Question: I have one drag and drop tree:

The first image is a dragging node image. I dragged the 'furniture' parent node inside the 'storage' parent node. This dragged successfully(see second image).
I don't want to allow this to happen. How can I prevent it?
Thanks.
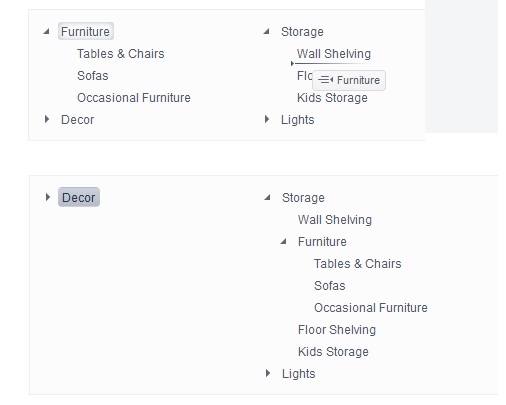
Answer: i found the solution of not dnd of parent to inside other parent.
First get node.
'''
sourceNode = this.dataItem(e.sourceNode);
'''
then check if it's parent then does not allow to dnd inside parentnode otherwise dnd allow
'''
if(item && !sourceNode.parentNode()){
sourceNode = this.dataItem(e.sourceNode);
}
'''
see this example <URL>